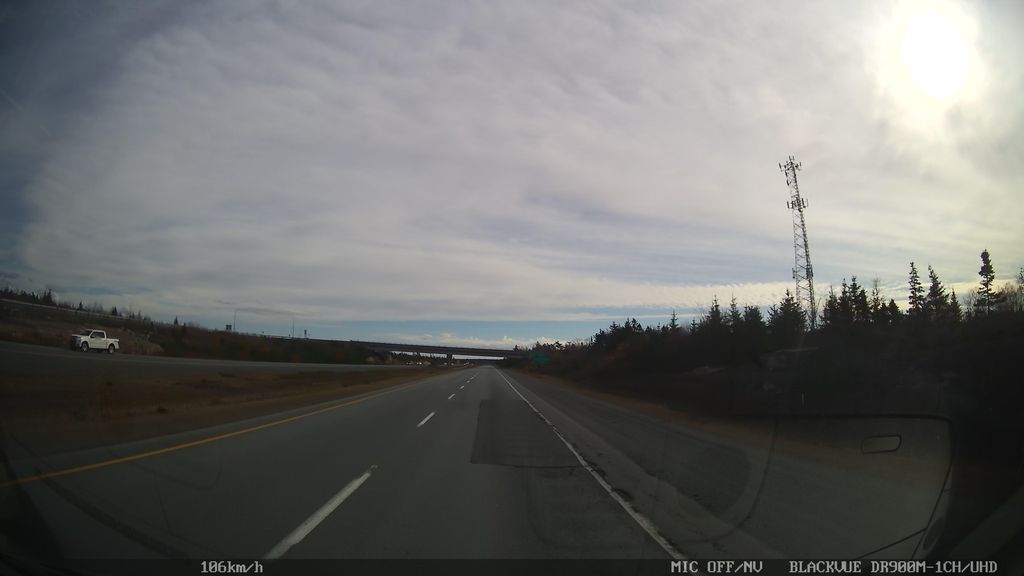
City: halifax